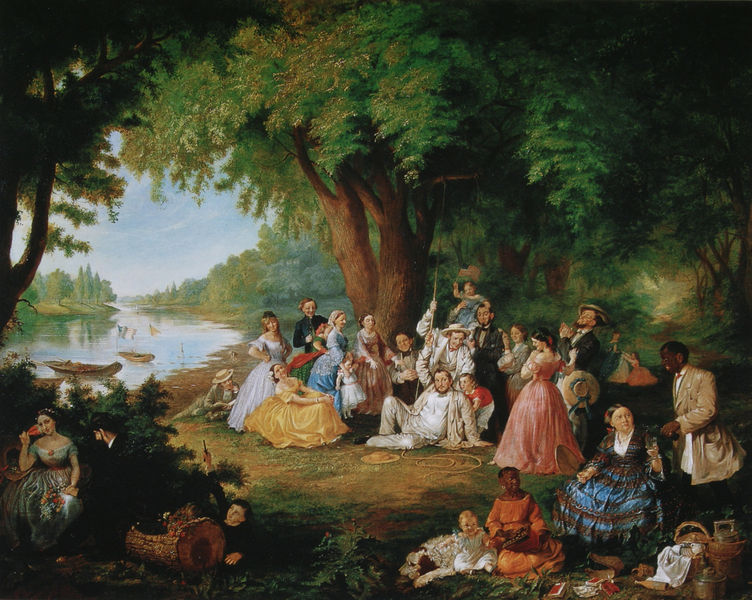
Titel: The Artist and Her Family at a Fourth of July Picnic, Die Künstlerin und ihre Familie beim Picknick am 4. Juli
Künstler: Lilly Martin Spencer
Standort: Washington, D.C.
Institution: National Museum of Women in the Arts
Schlagwörter: baum, blau, blätter, gemälde, gruppe, himmel, laub, mann, schatten, wasser, weiß, bäume, fluss, frauen, gelb, grün, landschaft, menschen, mädchen, ocker, see, sitzen, stadt, ufer, äste, blume, blumen, braun, bunt, damen, frankreich, frau, glas, hut, hüte, kleid, kleider, licht, männer, orange, schwarz, szene, dame, gras, hund, rasen, rot, tuch, weg, wiese, wolke, beige, fest, fächer, gesellschaft, herren, leute, menge, schleife, anzug, feier, gelage, hemd, trinken, band, diener, kleidung, mensch, stehen, gesten, hände, öl, ast, bach, baumstamm, erde, ferne, natur, spiegelung, stamm, büsche, gewässer, boden, stoff, familie, kind, mutter, paar, vater, blatt, musiker, pflanze, rosa, wald, boot, boote, kinder, kreis, stock, garten, hellblau, farbig, schiff, schiffe, segelboot, sommer, liegen, fahnen, röcke, stab, jungen, rede, körbe, afrika, ausflug, baby, picknick, rast, amerika, böschung, romantik, stämme, essen, wein, braut, runde, kopftuch, strohhut, vergnügen, korb, schaukel, junge, weste, grass, reflexion, lachen, spiel, neger, schwarze, amme, kanu, seil, lichtung, wagner, backenbart, schlamm, treffen, allegorie, festlich, wimpel, liebespaar, himme, pfarrer, afrikaner, schwarzer, sklave, geäst, rinde, knicks, sklavin, waldstück, schattig, hochzeit, bänder, waldweg, tontopf, weinflasche, bois, foret, sklaven, stäme, großmutter, pistole, menzel, winken, piknik, applaus, paare, flussufer, barken, picknik, jeu, gemeinschaft, freunde, tongefäß, bernhardiner, champetre, holzklotz, fete, abstimmen, reunion, amön, sonntagsausflug, klatschen, kanus, ete, morh, negerin, bahc, eingießen, neue welt, afrikanr, baccant, dejeuner sur l'erbe, kingrube, printemps, apres midi